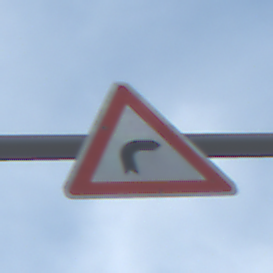
Verkehrszeichen: KurveRechts
Umgebung: Outdoor, Nature
Tageszeit: SunriseSunset
Wetter: PartlyCloudy
Licht: Natural
Jahreszeit: NotSpecified
Kontrast: MediumContrast